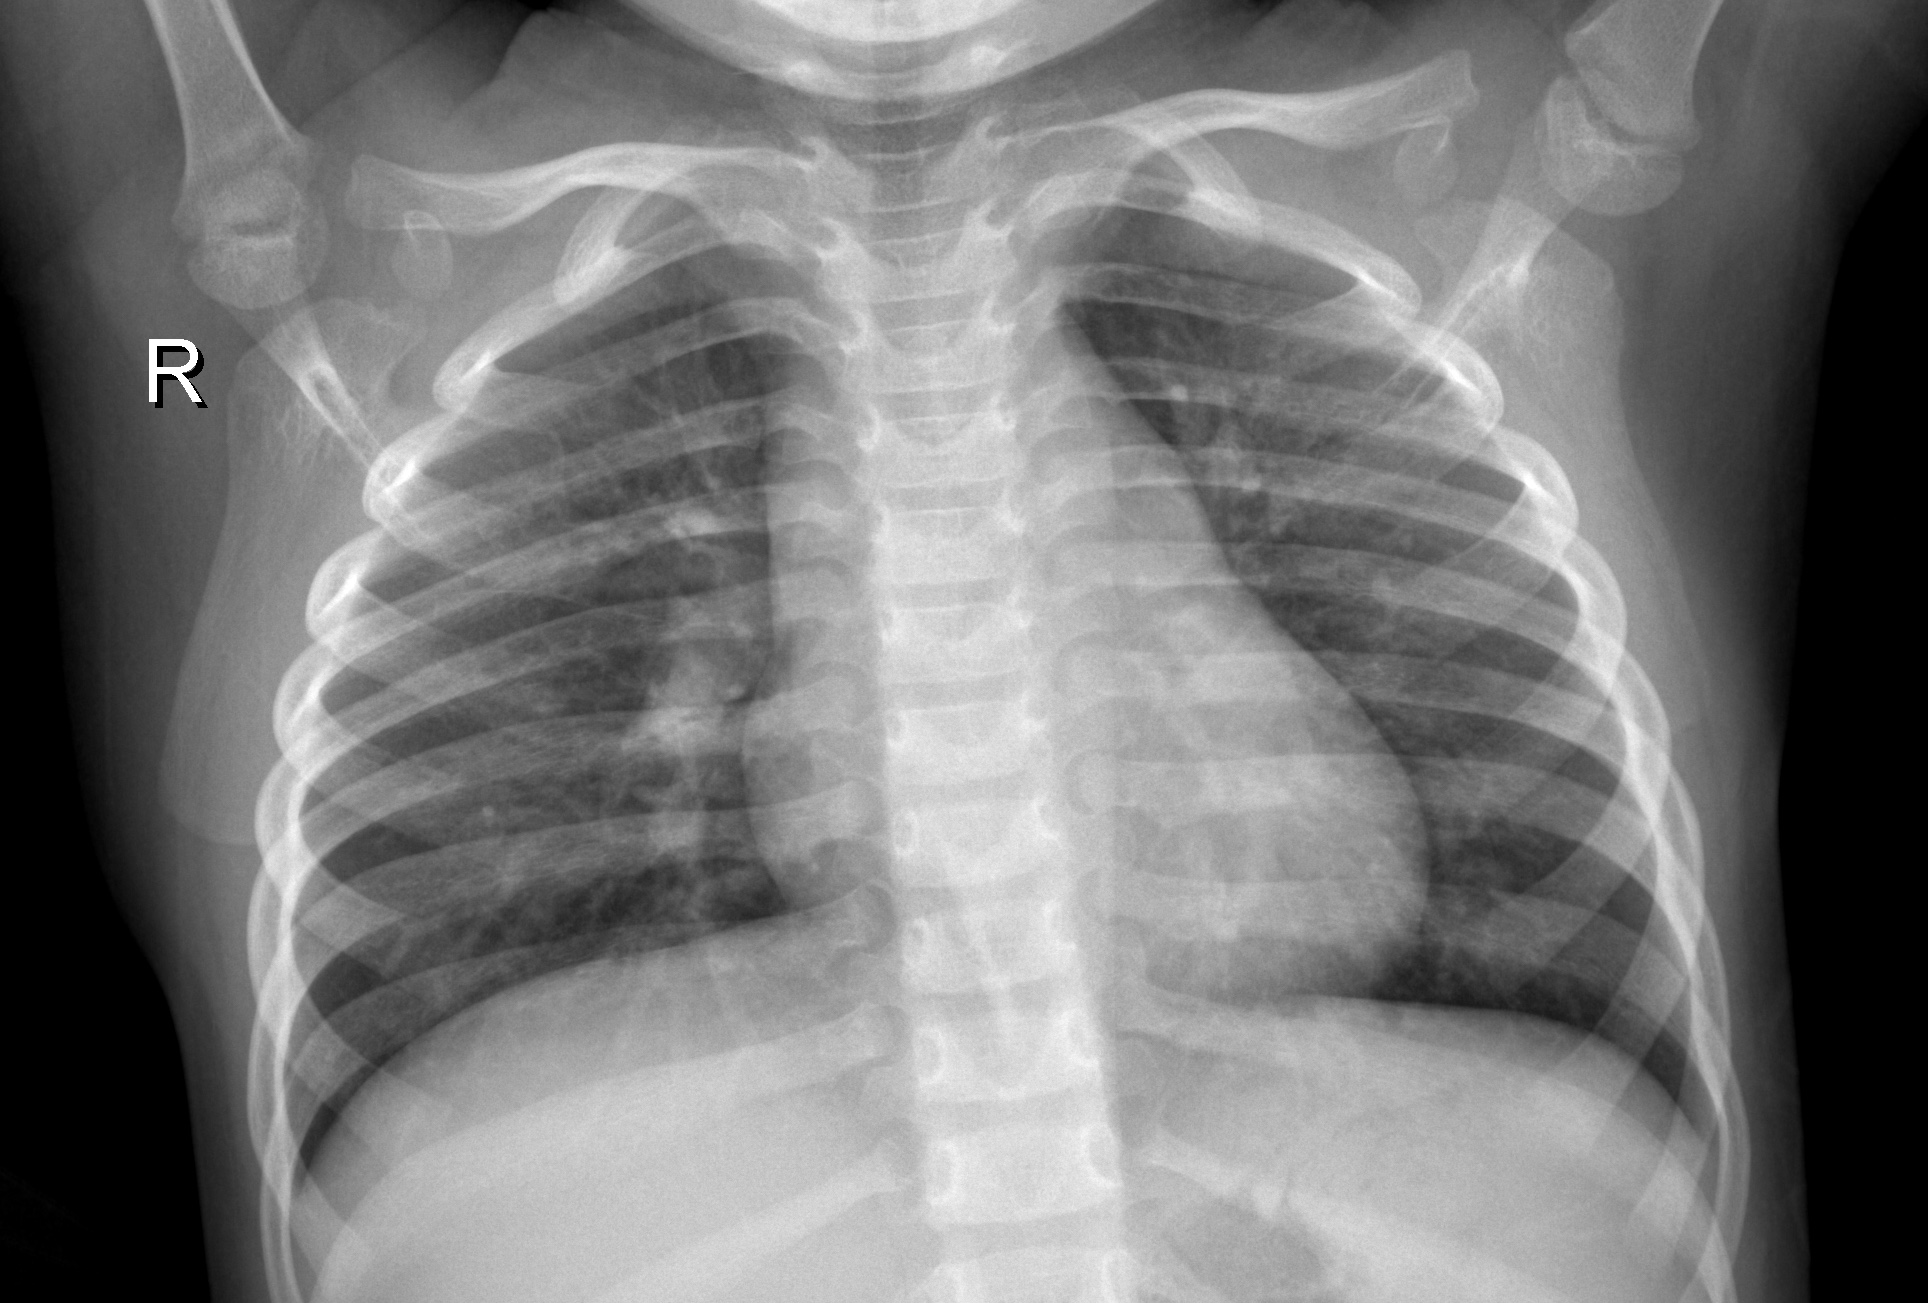
Diagnosis: NORMAL